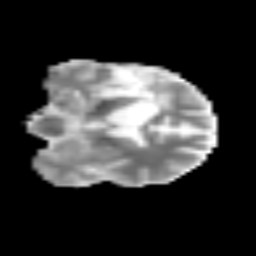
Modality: MD
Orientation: coronal
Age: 42
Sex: male
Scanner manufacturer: siemens
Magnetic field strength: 3 T
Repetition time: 3.2 s
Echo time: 0.081 s